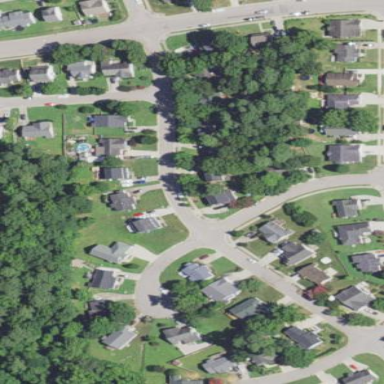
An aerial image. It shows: Residential neighbourhood.